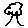
Label: tree